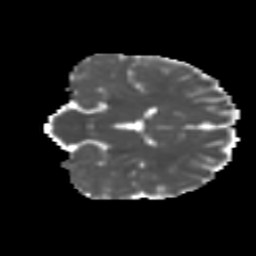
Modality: MD
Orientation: coronal
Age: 12
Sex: male
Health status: ill
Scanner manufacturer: ge
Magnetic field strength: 3 T
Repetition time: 6.752 s
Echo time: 0.079 s